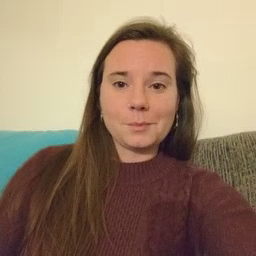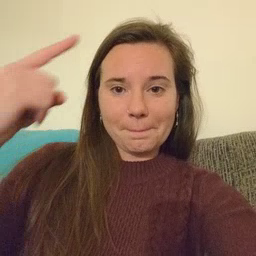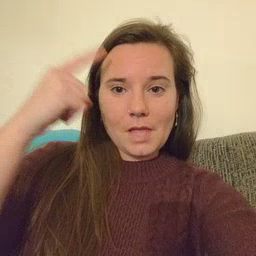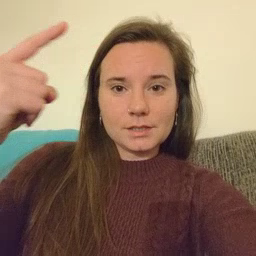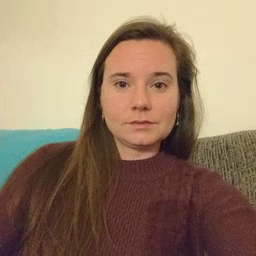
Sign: penny